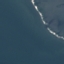
Label: SeaLake